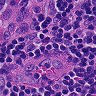
Metastatic tissue present: yes